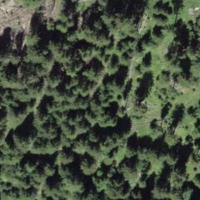
EUNIS habitat code: 43
Species observed at this site:
Galeopsis tetrahit